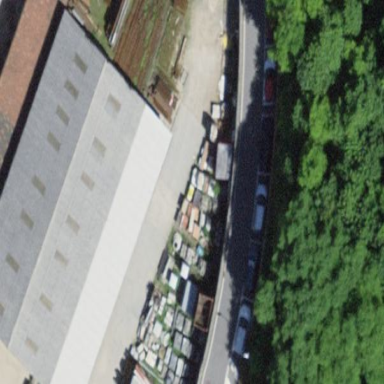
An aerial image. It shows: Industrial building.